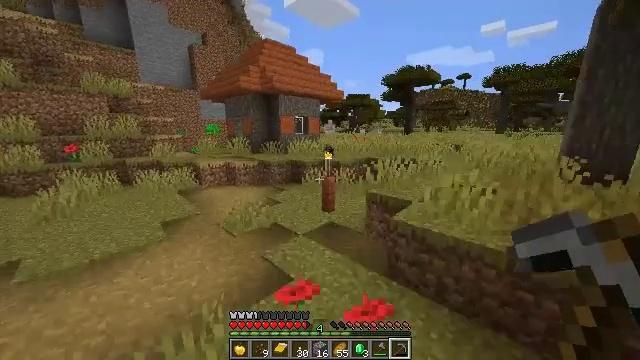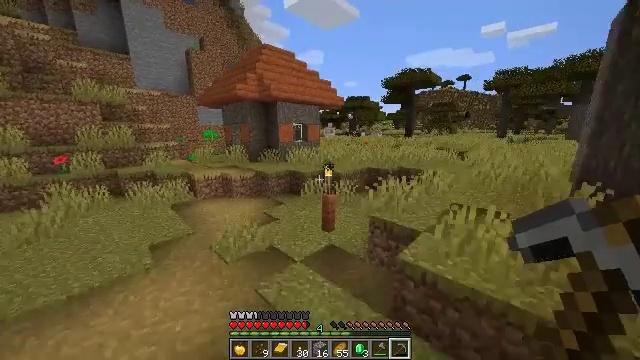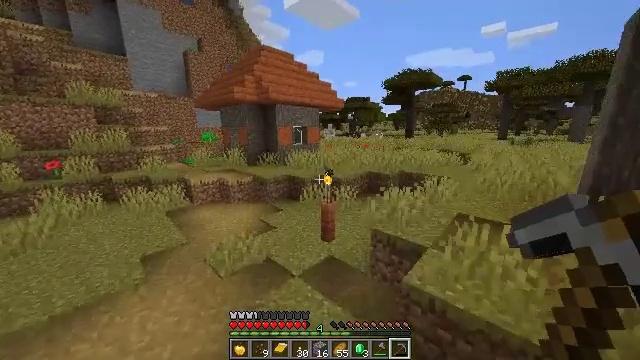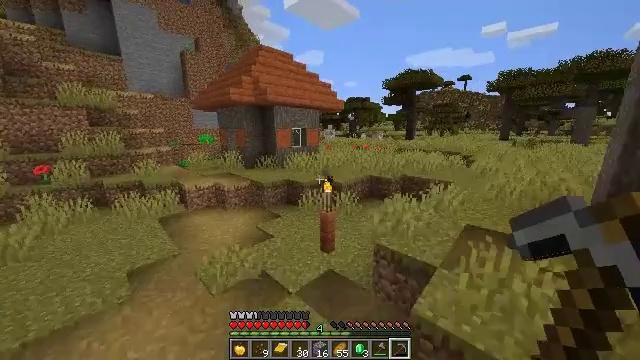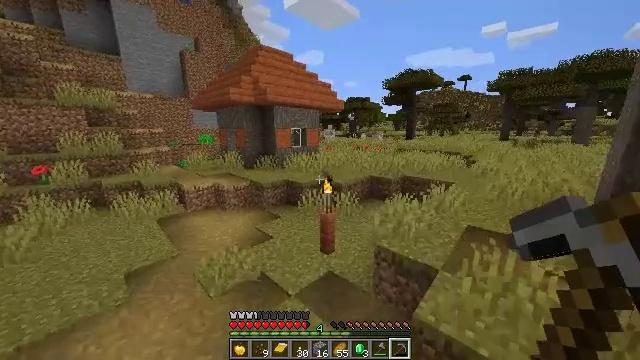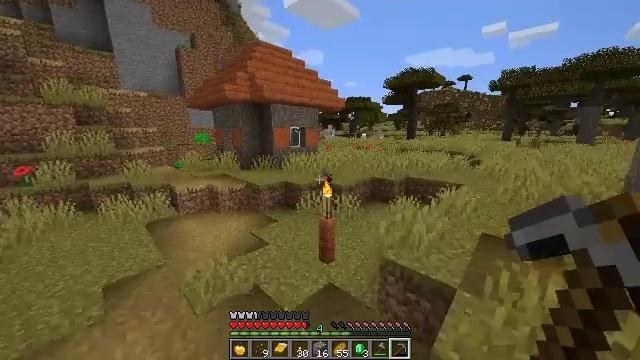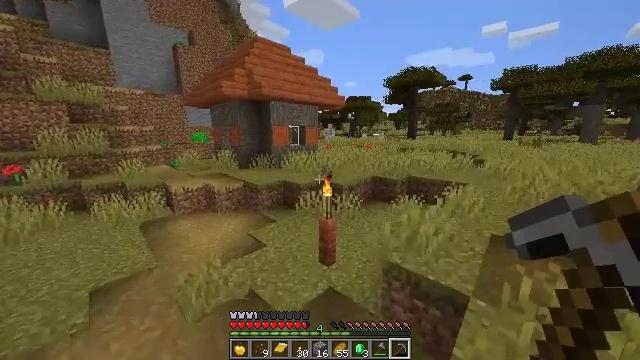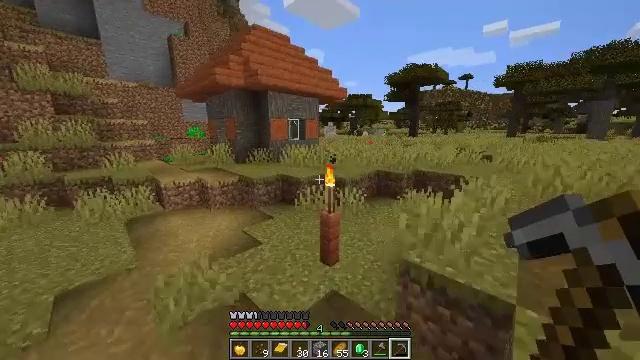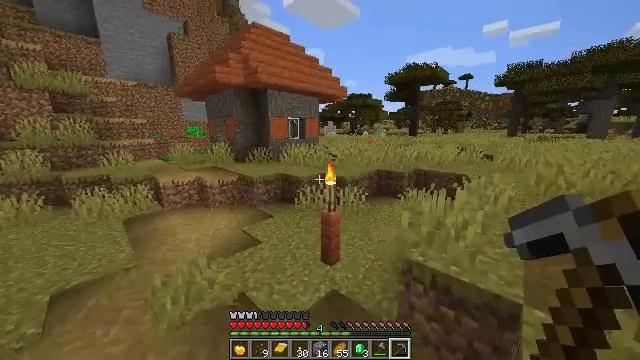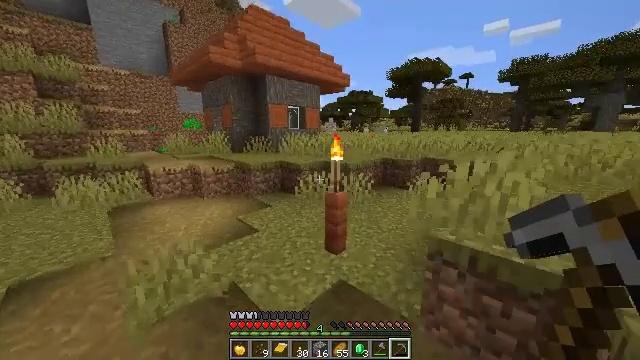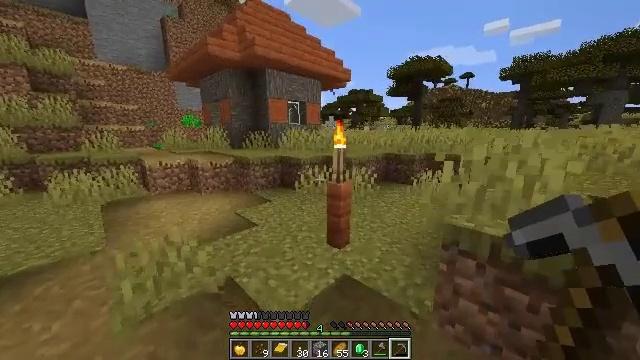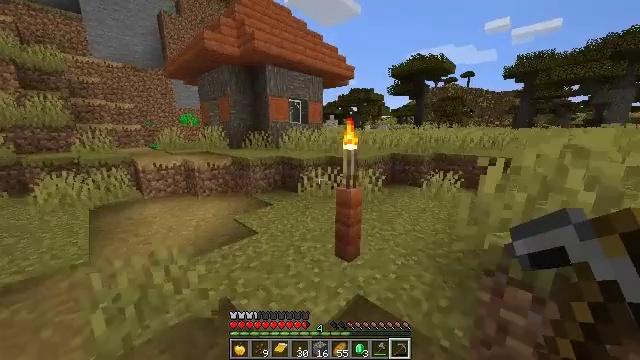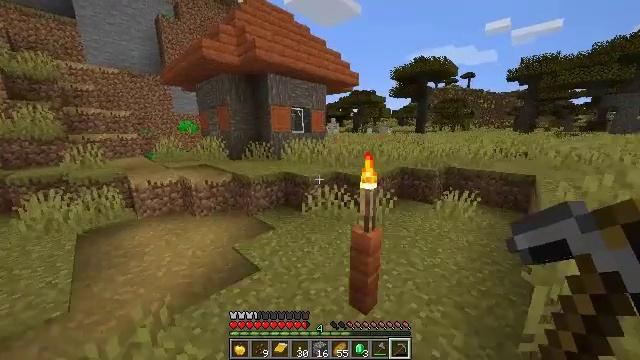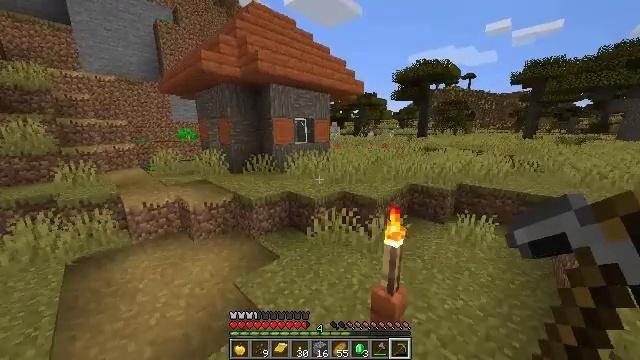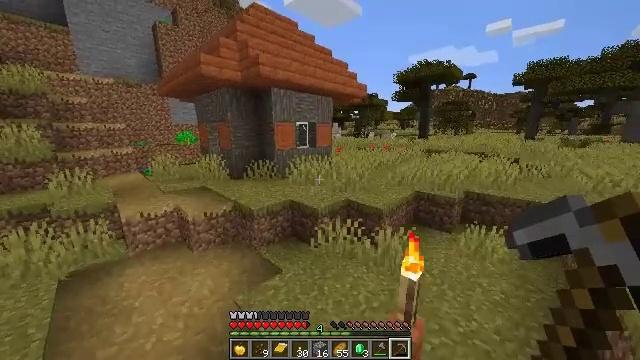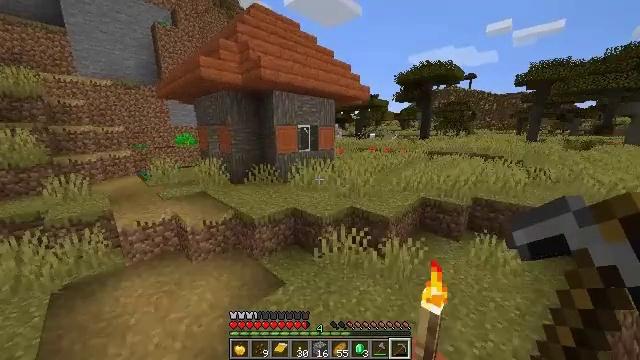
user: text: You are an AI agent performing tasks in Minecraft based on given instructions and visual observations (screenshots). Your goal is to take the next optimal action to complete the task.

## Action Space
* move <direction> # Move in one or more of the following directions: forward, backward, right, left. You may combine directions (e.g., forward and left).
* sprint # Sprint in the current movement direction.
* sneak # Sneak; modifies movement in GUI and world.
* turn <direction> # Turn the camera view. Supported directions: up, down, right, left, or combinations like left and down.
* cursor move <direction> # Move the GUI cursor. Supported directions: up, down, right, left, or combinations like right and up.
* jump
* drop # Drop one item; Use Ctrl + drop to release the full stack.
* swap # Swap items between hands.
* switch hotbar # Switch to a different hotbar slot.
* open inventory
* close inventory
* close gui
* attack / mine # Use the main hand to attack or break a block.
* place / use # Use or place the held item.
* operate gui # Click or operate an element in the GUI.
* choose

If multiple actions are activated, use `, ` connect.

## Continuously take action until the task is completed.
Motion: motion action
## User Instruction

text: Mine yellow terracotta.
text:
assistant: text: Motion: move forward, jump
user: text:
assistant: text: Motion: move forward, jump
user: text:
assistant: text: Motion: move forward, jump
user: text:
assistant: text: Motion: move forward, jump
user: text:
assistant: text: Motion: move forward, jump
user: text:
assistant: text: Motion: move forward and move left, jump
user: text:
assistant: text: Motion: move forward and move left, jump
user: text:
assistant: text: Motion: move forward and move left, jump
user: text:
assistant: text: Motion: move forward and move left, jump
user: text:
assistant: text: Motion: move forward and move left, jump
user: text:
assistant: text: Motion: move forward and move left, jump
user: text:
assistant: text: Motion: move forward and move left, jump
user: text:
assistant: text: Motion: move forward and move left, jump
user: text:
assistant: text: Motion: move forward and move left, jump
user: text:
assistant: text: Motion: move forward, jump
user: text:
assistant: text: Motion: move forward, jump
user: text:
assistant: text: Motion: move forward, turn right
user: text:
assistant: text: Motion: move forward, turn right and up
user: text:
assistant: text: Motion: move forward, turn right
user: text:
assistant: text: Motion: move forward, jump
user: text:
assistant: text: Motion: move forward, jump
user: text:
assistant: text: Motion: move forward, jump
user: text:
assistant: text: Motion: move forward, jump
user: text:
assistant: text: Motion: move forward and move right, jump
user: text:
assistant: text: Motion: move forward and move right, jump
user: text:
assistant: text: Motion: move forward and move right, jump
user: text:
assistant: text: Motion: move forward and move right, jump
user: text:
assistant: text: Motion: move forward and move right, jump
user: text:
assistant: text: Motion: move forward and move right, jump
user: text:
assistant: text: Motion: move forward and move right, jump